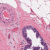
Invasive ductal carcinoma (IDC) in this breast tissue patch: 0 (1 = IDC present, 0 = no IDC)